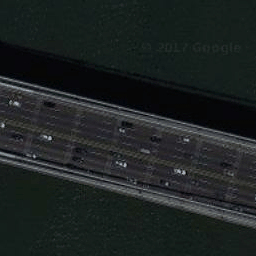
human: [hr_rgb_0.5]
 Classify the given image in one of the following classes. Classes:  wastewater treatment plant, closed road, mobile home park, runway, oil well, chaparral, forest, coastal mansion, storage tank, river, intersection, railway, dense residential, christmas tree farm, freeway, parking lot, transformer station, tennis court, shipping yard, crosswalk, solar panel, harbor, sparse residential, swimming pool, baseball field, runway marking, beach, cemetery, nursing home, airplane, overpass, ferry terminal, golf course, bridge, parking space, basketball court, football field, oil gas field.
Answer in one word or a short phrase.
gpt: bridge